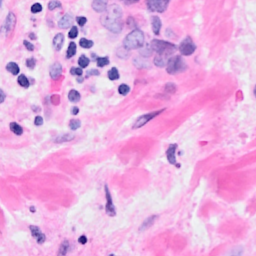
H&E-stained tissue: Breast